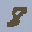
Label: 8